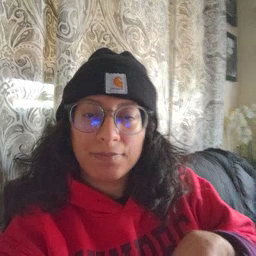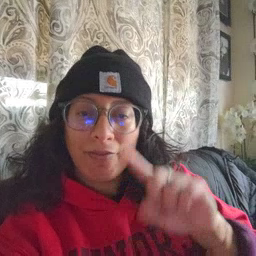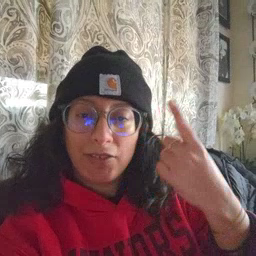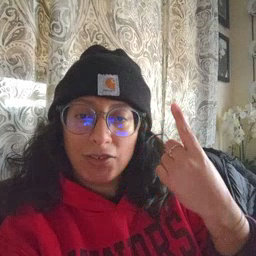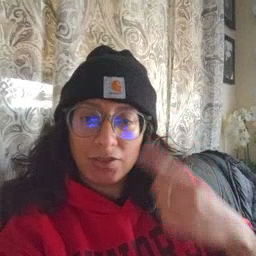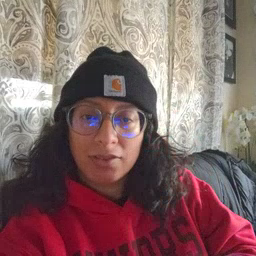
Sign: first